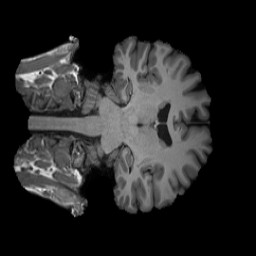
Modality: T1w
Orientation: coronal
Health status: healthy